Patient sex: F
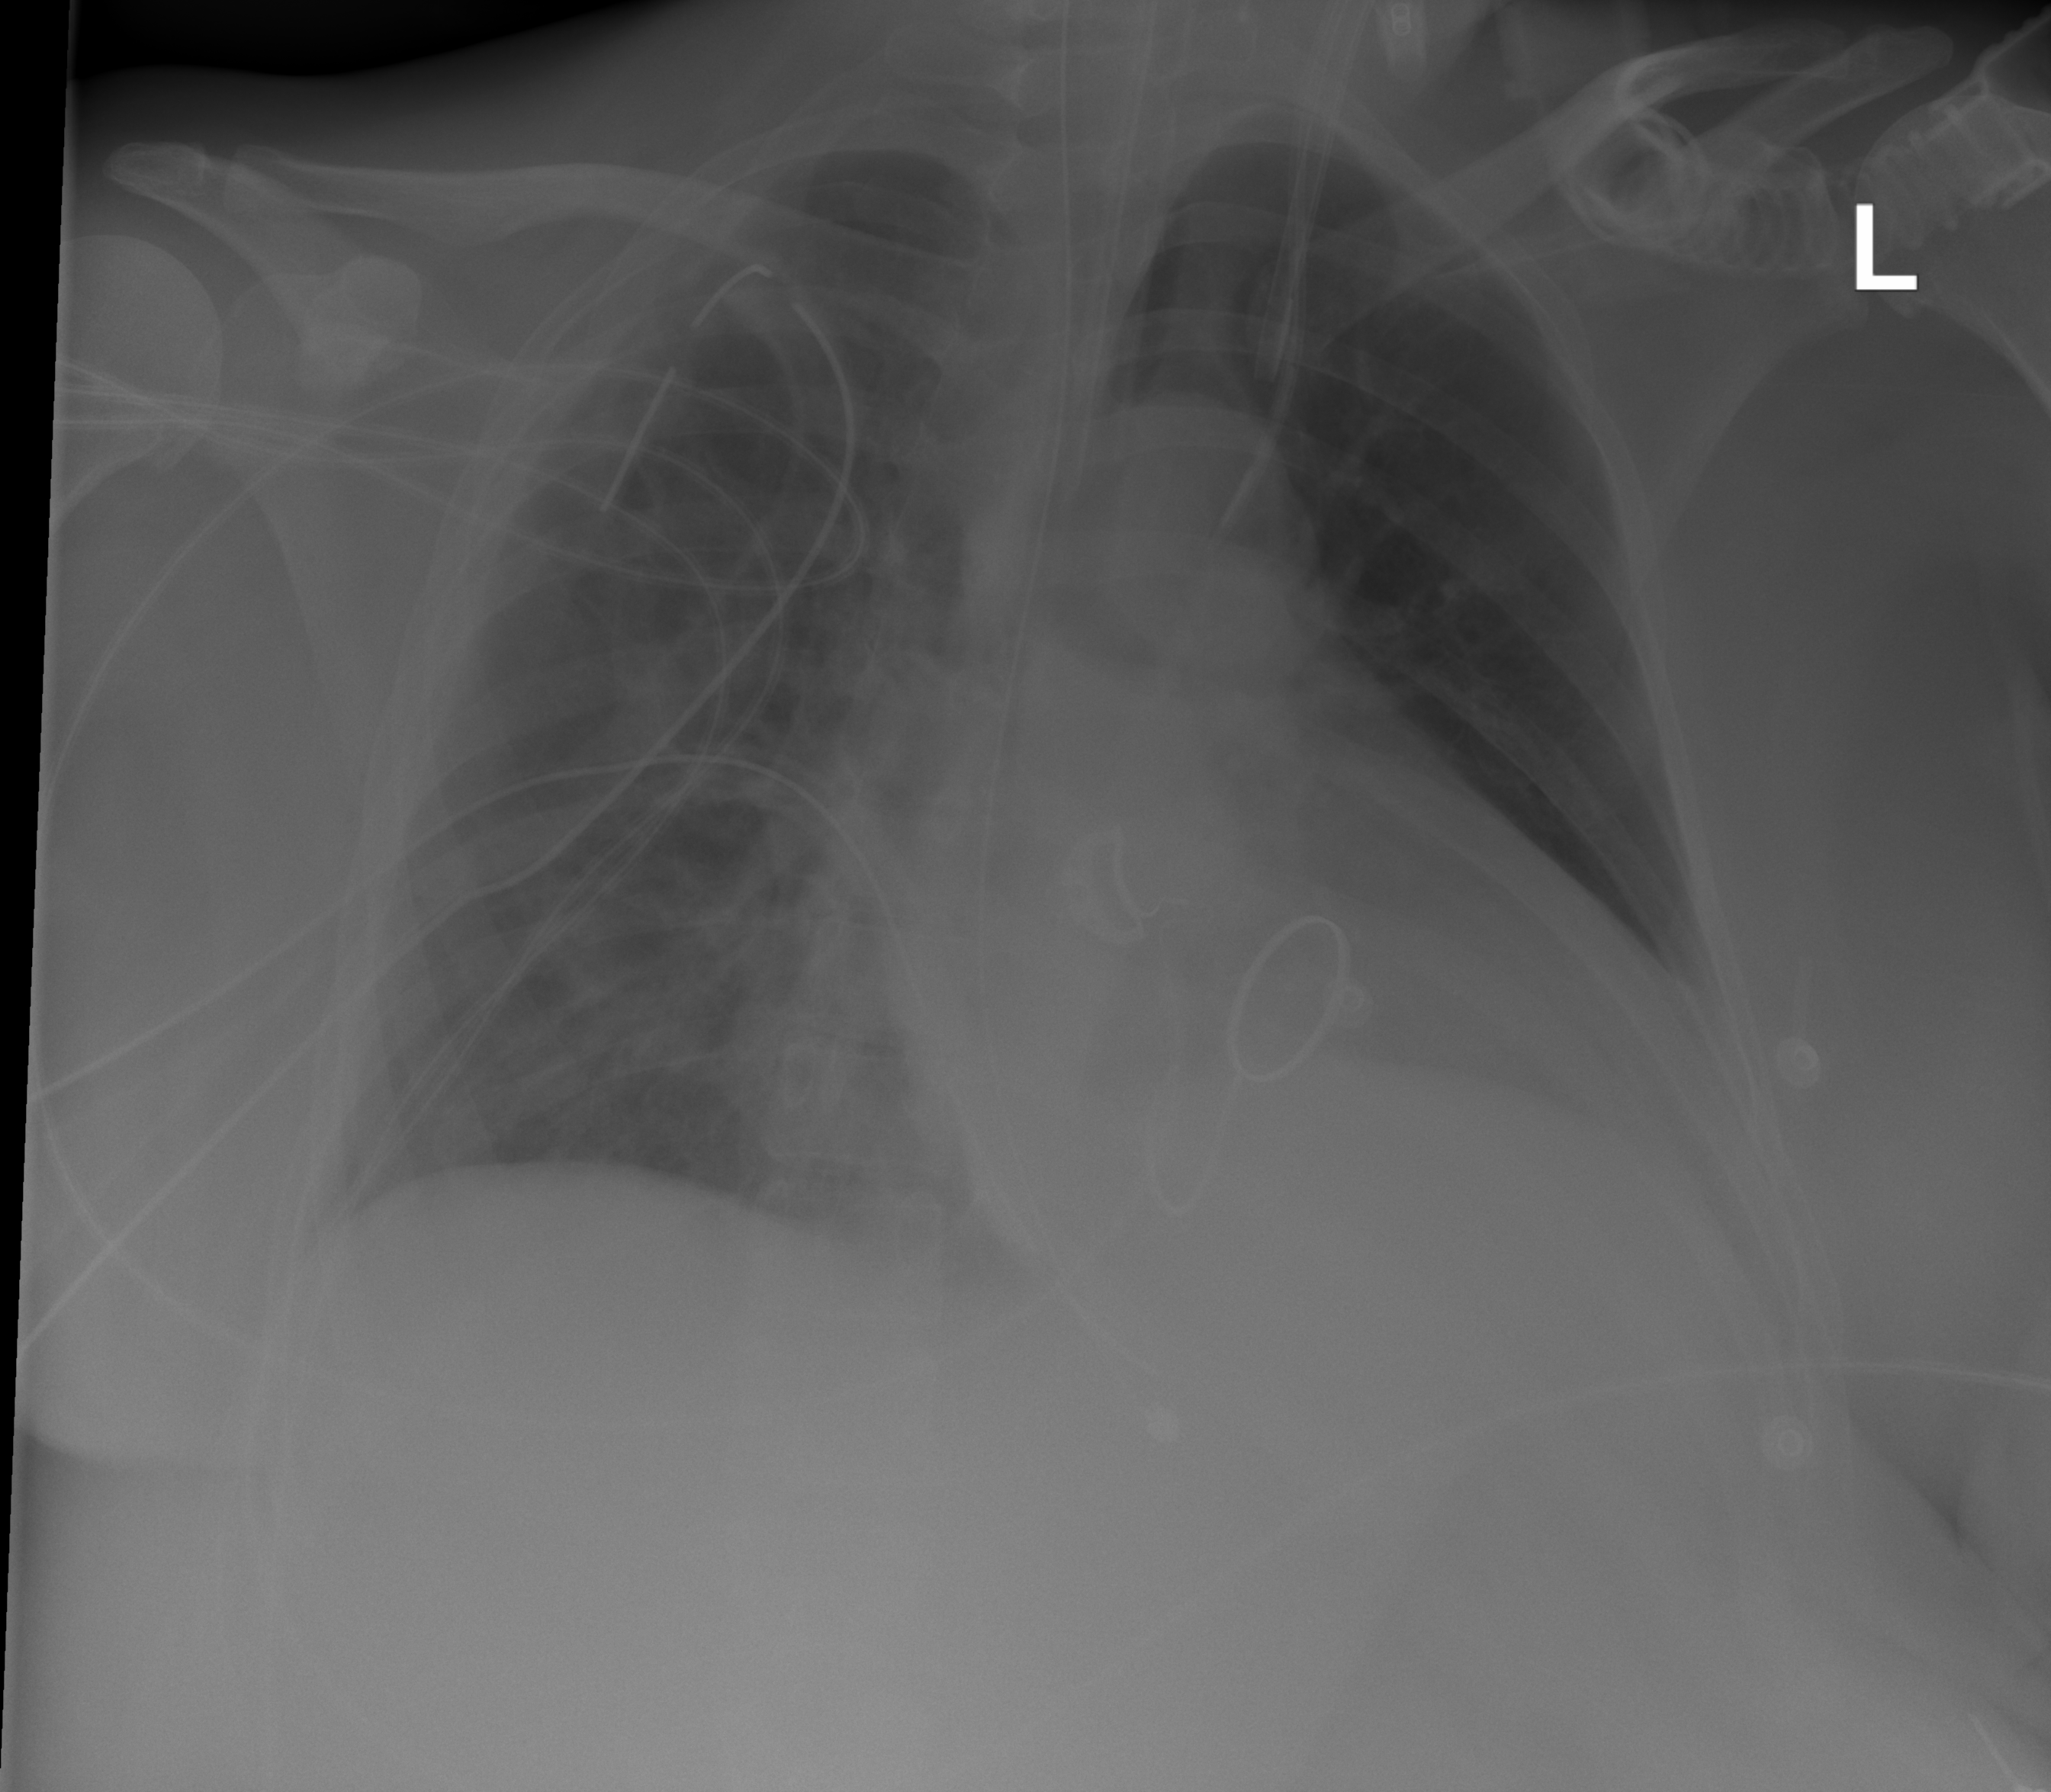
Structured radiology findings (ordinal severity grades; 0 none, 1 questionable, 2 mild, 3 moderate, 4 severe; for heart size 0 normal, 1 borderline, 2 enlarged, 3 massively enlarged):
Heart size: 2
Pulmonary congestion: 0
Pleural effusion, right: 1
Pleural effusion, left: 2
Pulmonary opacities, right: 0
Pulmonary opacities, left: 0
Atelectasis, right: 2
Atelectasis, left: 2